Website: macys
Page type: customer-info-address
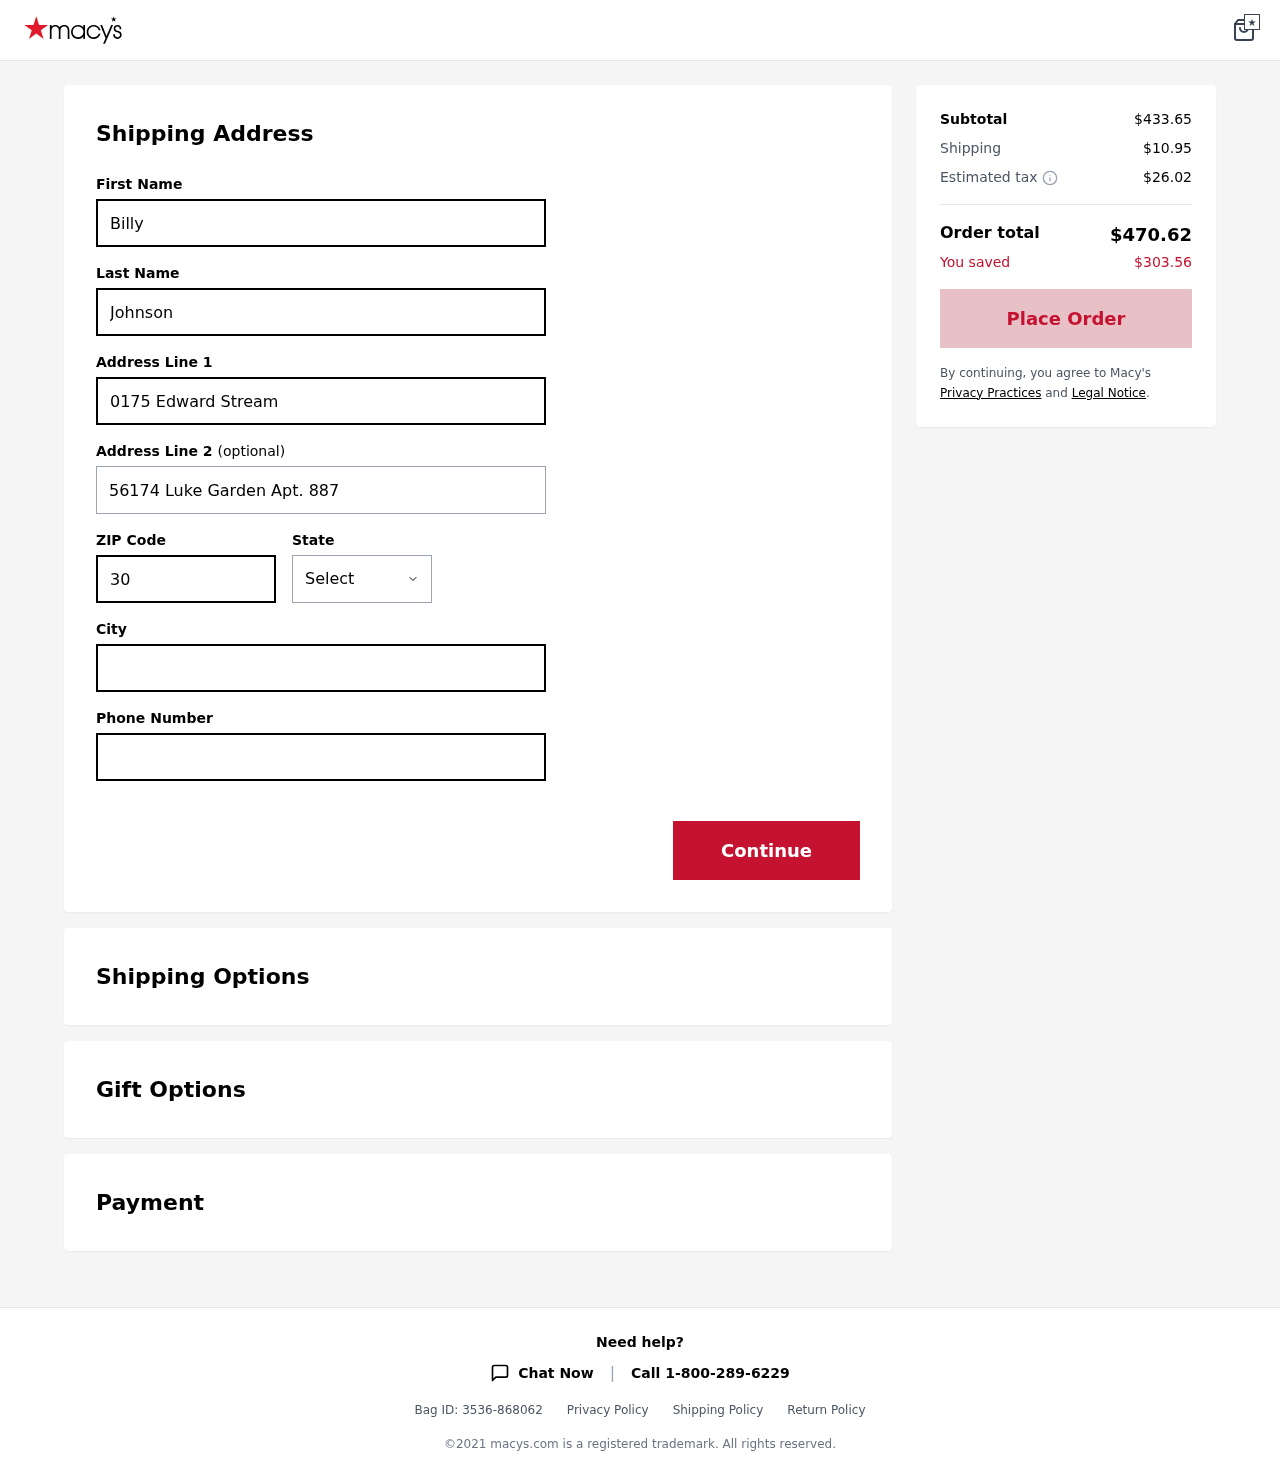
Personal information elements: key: PII_CITY
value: Haleyton
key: PII_FIRSTNAME
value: Billy
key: PII_LASTNAME
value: Johnson
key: PII_PHONE
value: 6053610446
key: PII_POSTCODE
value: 30377
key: PII_STATE
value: Louisiana
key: PII_STREET
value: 0175 Edward Stream
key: PII_STREET2
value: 56174 Luke Garden Apt. 887
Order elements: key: ORDER_SUBTOTAL
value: $433.65
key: ORDER_SHIPPING_COST
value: $10.95
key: ORDER_TAX
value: $26.02
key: ORDER_TOTAL
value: $470.62
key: ORDER_SAVINGS
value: $303.56